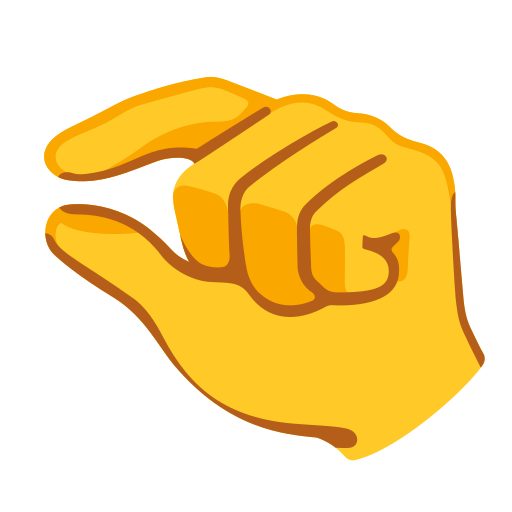
Emoji: 🤏